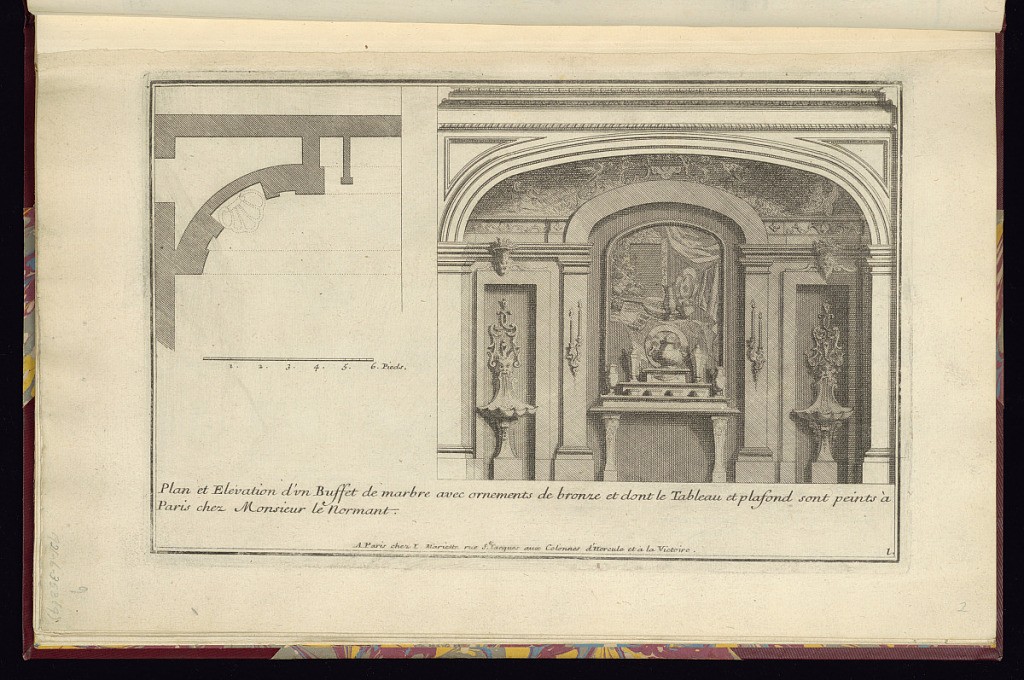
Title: Plan et Elévation d’un Buffet de marbre avec ornements de bronze et dont le Tableau et plafond sont peints à Paris chez Monsieur le Normant
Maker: Pierre Cottart, French, ca. 1630 – 1701
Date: ca.1680–1710
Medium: Etching and engraving on laid paper
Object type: Print
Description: A plan and elevation of a buffet in a niche at the residence of a Mr le Normant in Paris. To the right, the elevation of the wall with a tiered buffet set into an arched niche. The buffet features vases, and plates, with a still-life painting of jugs, plates etc. set into the wall behind. The ceiling of the niche is also painted and the cornice level above is decorated with sculpted molding. On either side of the buffet, pilasters hold up the arch with wall sconces with two candles each. On both walls flanking the buffet are fountains set into rectangular niches. The fountains feature open mouthed masks, with water pouring out of their mouths into shell-shaped basins below, supported by plinths. Above c-scrolls, s-scrolls, and fleurons ornament. The upper left is a plan of the buffet set within the corner of a room, with a scale below. The plate is titled, numbered, and addressed.